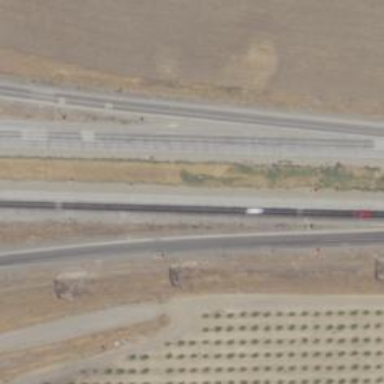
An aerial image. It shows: Motorway link.